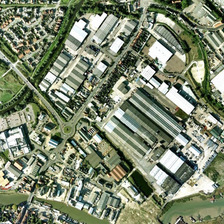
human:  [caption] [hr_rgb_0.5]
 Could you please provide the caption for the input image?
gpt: a lot of industrial zones along the lake .

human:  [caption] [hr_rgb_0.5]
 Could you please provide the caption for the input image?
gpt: many buildings and some green trees are near a river in an industrial area .

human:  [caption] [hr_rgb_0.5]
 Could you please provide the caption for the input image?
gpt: the houses in the industrial area are blue and yellow .

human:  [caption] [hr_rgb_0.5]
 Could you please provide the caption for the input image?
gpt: many buildings and some green trees are near a river in an industrial area .

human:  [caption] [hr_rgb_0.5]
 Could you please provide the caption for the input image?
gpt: a lot of industrial zones along the lake .